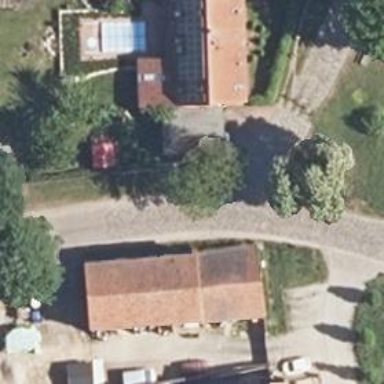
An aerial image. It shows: Residential road.